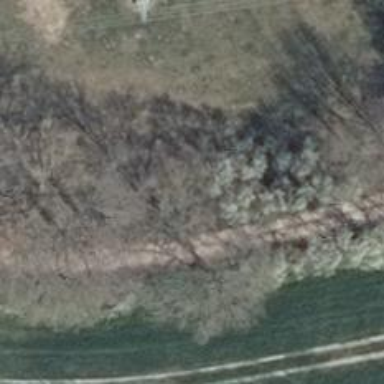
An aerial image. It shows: Row of trees in natural setting.